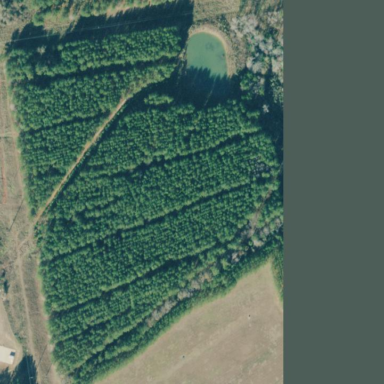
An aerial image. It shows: Woodland area characterized as Evergreen Forest Land.